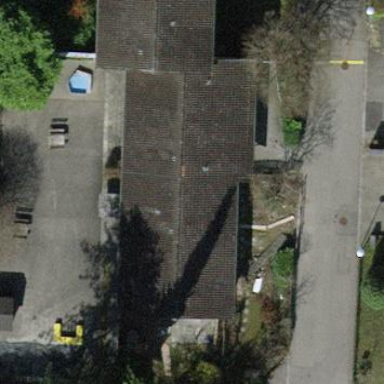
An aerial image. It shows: Kindergarten building.